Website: macys
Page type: cart
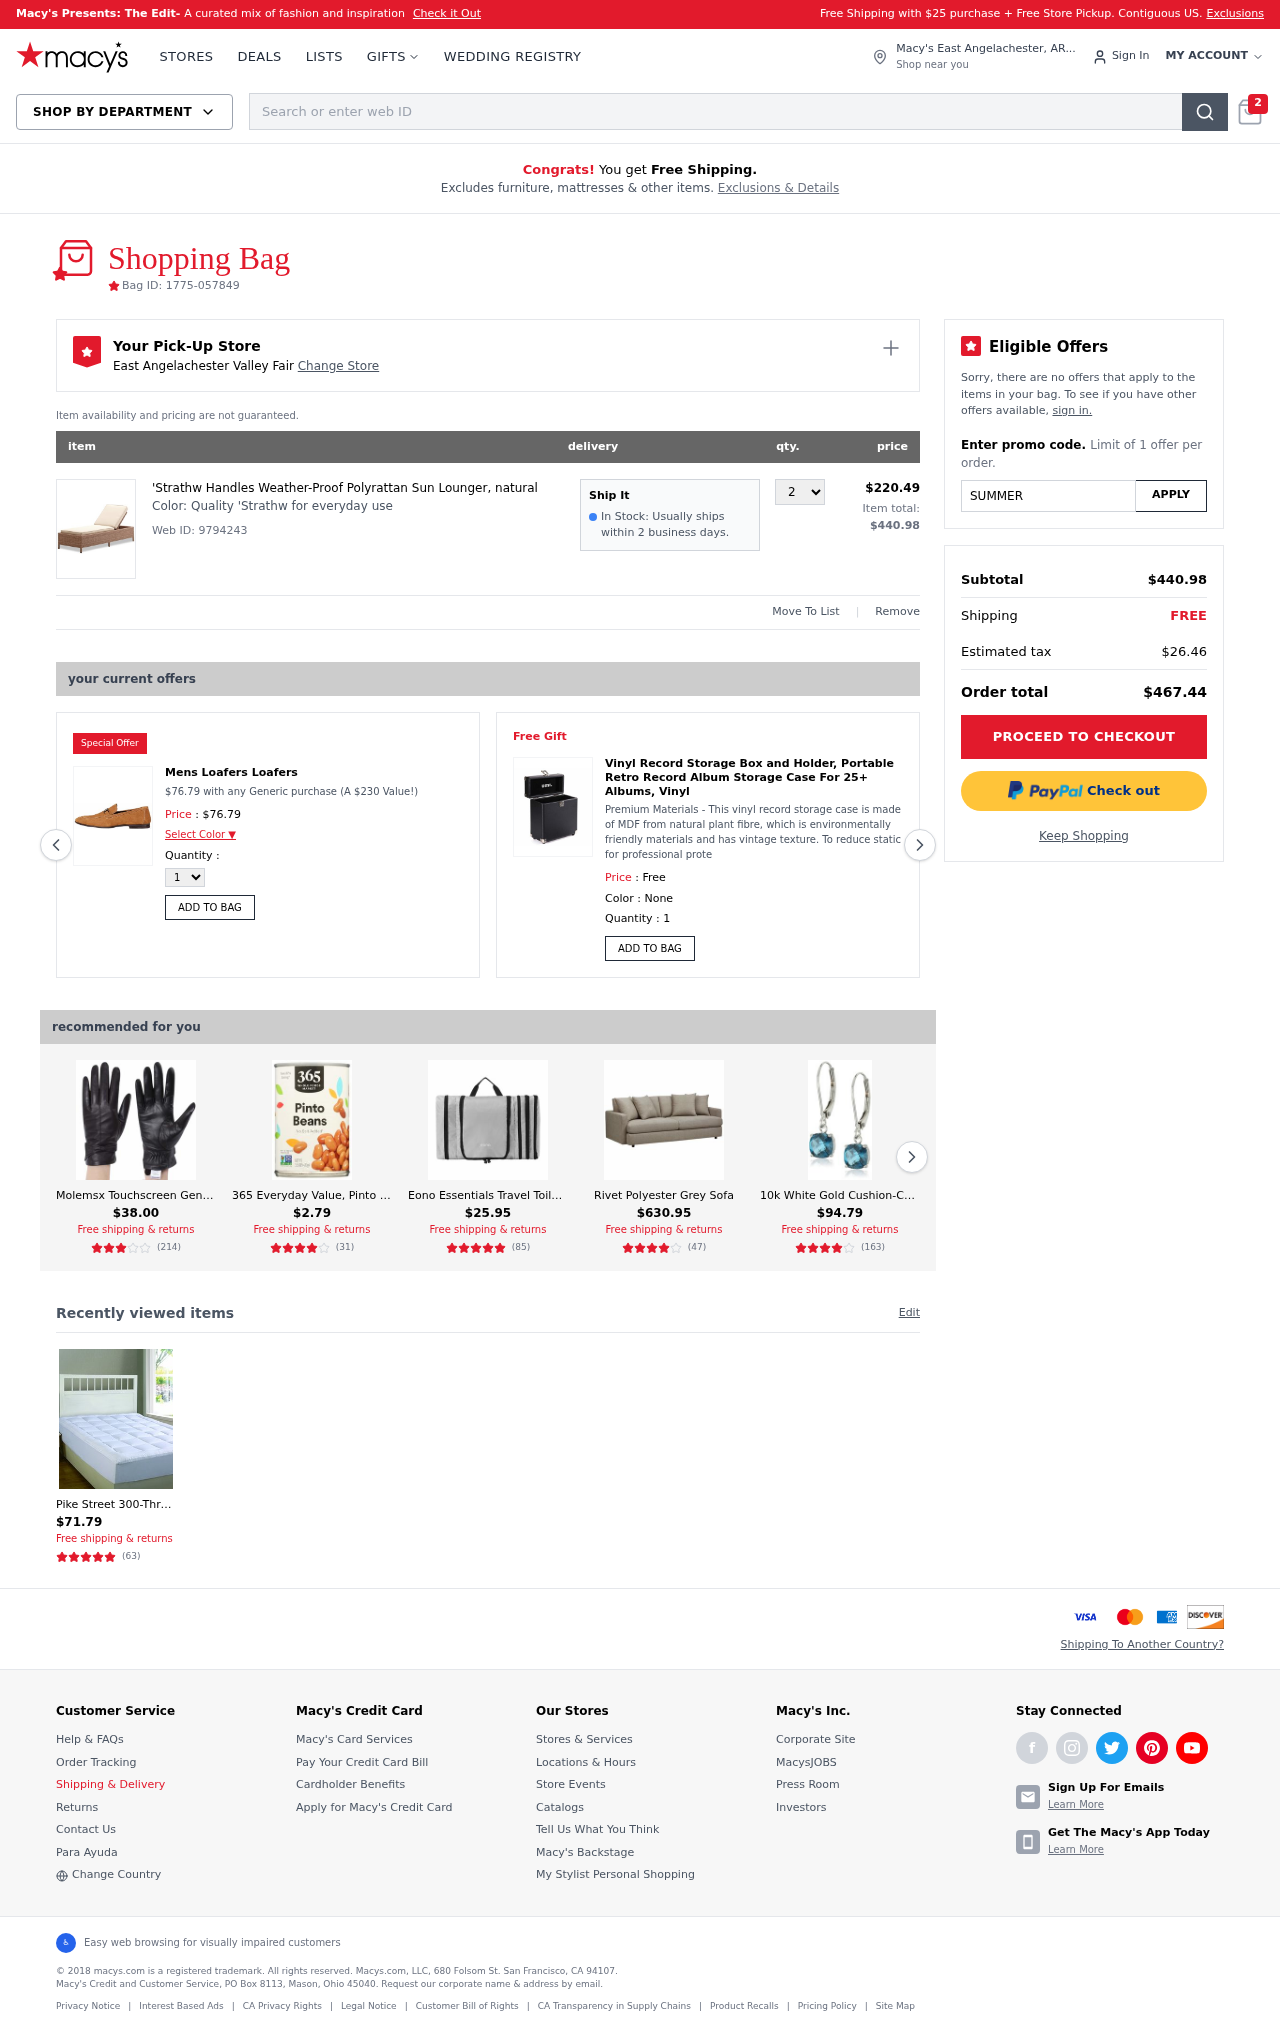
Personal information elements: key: PII_CITY
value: East Angelachester Valley Fair Change Store
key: PII_CITY_STATE
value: East Angelachester, AR
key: PII_PROMO_CODE
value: SUMMER71
Product elements: key: PRODUCT1_DESC
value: Quality 'Strathw for everyday use
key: PRODUCT1_NAME
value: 'Strathw Handles Weather-Proof Polyrattan Sun Lounger, natural
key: PRODUCT1_PRICE
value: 220.49
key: PRODUCT1_QUANTITY
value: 2
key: PRODUCT2_NAME
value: Mens Loafers Loafers
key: PRODUCT2_PRICE
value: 76.79
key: PRODUCT3_DESC
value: Premium Materials - This vinyl record storage case is made of MDF from natural plant fibre, which is environmentally friendly materials and has vintage texture. To reduce static for professional prote
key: PRODUCT3_NAME
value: Vinyl Record Storage Box and Holder, Portable Retro Record Album Storage Case For 25+ Albums, Vinyl
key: PRODUCT4_NAME
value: Molemsx Touchscreen Genuine Leather Cold Weather Gloves with Knittted Cuff for Women's Texting Drivi
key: PRODUCT4_NUM_RATINGS
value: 214
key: PRODUCT4_PRICE
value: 38
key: PRODUCT4_RATING
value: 3.4
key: PRODUCT5_NAME
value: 365 Everyday Value, Pinto Beans, No Salt Added, 15.5 oz
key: PRODUCT5_NUM_RATINGS
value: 31
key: PRODUCT5_PRICE
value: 2.79
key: PRODUCT5_RATING
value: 4.3
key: PRODUCT6_NAME
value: Eono Essentials Travel Toiletry Bag Storage Bag to Save Space, Waterproof Hanging Kit for Men and Wo
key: PRODUCT6_NUM_RATINGS
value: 85
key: PRODUCT6_PRICE
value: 25.95
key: PRODUCT6_RATING
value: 4.6
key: PRODUCT7_NAME
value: Rivet Polyester Grey Sofa
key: PRODUCT7_NUM_RATINGS
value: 47
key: PRODUCT7_PRICE
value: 630.95
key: PRODUCT7_RATING
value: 4.1
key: PRODUCT8_NAME
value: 10k White Gold Cushion-Cut Checkerboard London Blue Topaz Leverback Earrings (6mm)
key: PRODUCT8_NUM_RATINGS
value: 163
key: PRODUCT8_PRICE
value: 94.79
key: PRODUCT8_RATING
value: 4.4
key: PRODUCT9_NAME
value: Pike Street 300-Thread Count Windowpane Cotton Overfilled Pillowtop Full Mattress Pad
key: PRODUCT9_NUM_RATINGS
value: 63
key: PRODUCT9_PRICE
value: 71.79
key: PRODUCT9_RATING
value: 4.8
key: PRODUCT2_DESC
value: $76.79 with any Generic purchase (A $230 Value!)
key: PRODUCT1_WEB_ID
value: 9794243
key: PRODUCT1_TOTAL
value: $440.98
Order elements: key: ORDER_NUM_ITEMS
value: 2
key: ORDER_ID
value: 1775-057849
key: ORDER_SUBTOTAL
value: $440.98
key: ORDER_TAX
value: $26.46
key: ORDER_TOTAL
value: $467.44
Search elements: key: HEADER_SEARCH
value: Search or enter web ID